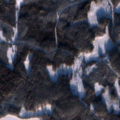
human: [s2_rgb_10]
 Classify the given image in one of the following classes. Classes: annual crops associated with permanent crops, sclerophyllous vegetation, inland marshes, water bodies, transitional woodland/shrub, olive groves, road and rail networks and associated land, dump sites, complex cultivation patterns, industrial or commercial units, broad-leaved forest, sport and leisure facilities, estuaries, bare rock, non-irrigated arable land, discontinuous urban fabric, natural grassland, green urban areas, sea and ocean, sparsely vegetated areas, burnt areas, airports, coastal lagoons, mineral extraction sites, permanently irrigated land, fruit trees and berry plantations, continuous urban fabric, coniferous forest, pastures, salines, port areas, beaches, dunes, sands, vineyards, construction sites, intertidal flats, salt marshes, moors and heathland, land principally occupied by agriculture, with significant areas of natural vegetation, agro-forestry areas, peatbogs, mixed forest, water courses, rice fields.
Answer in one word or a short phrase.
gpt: coniferous forest, transitional woodland/shrub